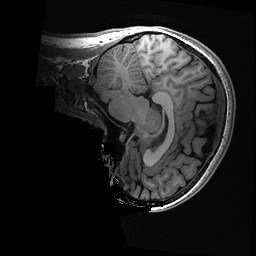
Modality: T1w
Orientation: sagittal
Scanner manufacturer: ge
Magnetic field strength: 3 T
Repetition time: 0.008164 s
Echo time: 0.003184 s